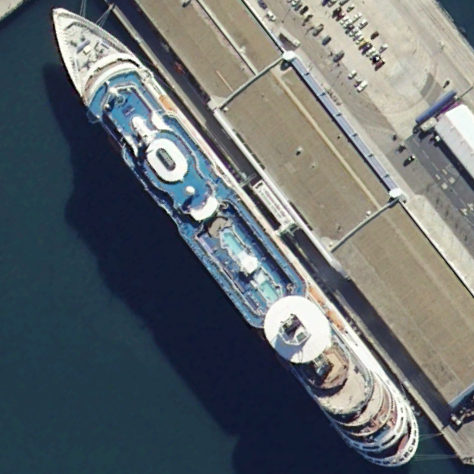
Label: Megayacht